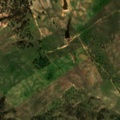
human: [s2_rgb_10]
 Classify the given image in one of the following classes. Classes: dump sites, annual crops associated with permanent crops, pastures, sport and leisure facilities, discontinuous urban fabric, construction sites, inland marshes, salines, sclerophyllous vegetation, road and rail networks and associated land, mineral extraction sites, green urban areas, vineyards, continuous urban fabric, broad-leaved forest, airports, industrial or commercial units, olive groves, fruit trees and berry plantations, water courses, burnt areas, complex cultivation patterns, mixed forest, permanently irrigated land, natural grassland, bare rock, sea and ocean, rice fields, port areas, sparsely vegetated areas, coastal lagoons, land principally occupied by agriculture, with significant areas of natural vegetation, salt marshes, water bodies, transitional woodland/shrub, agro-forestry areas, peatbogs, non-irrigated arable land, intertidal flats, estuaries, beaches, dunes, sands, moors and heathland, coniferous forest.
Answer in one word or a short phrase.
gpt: non-irrigated arable land, agro-forestry areas, broad-leaved forest, transitional woodland/shrub